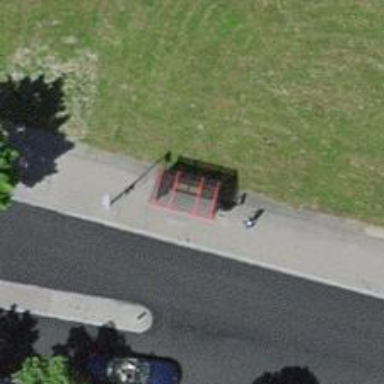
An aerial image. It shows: Bench for seating.